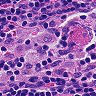
Metastatic tissue present: no